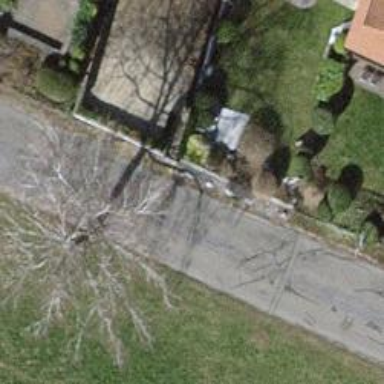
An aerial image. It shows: Urban area featuring tree as natural element.